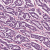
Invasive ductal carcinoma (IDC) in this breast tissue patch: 1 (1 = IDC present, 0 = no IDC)